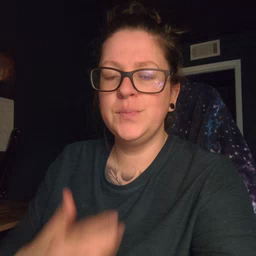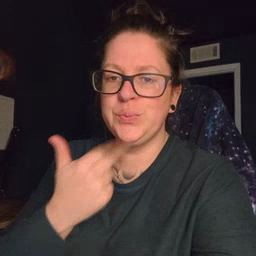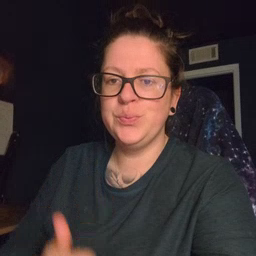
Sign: cute